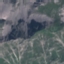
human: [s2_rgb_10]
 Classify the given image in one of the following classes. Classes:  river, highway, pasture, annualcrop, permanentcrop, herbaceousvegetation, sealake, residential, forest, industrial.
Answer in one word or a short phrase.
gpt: HerbaceousVegetation